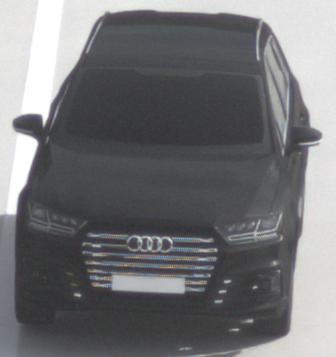
Make: Audi
Model: SQ7
Detailed model: -
Model produced from: 2016
Model produced until: 2018
Doors: 5
Color: black
Road condition: dry road
Daytime: morning or afternoon
Contrast: low contrast